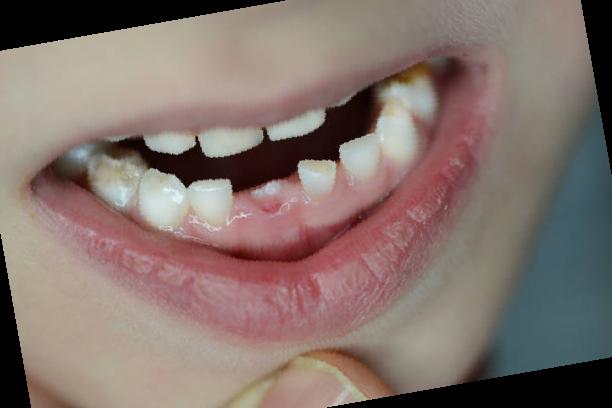
Condition: hypodontia